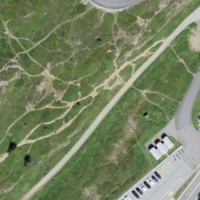
EUNIS habitat code: 26
Species observed at this site:
Tanacetum vulgare
Erebia euryale
Cirsium arvense
Microtus arvalis
Anthus spinoletta
Geum montanum
Jacobaea incana
Vaccinium uliginosum
Cyaniris semiargus
Arnica montana
Campanula barbata
Agriades glandon
Carduus nutans
Crocus vernus
Primula hirsuta
Calluna vulgaris
Bartsia alpina
Arcyptera fusca
Achillea millefolium